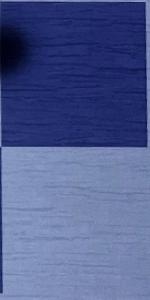
Label: Empty